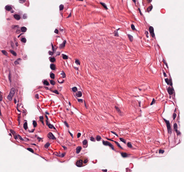
Tumor epithelial tissue: no
Tumor-associated stroma tissue: no
Normal tissue: yes